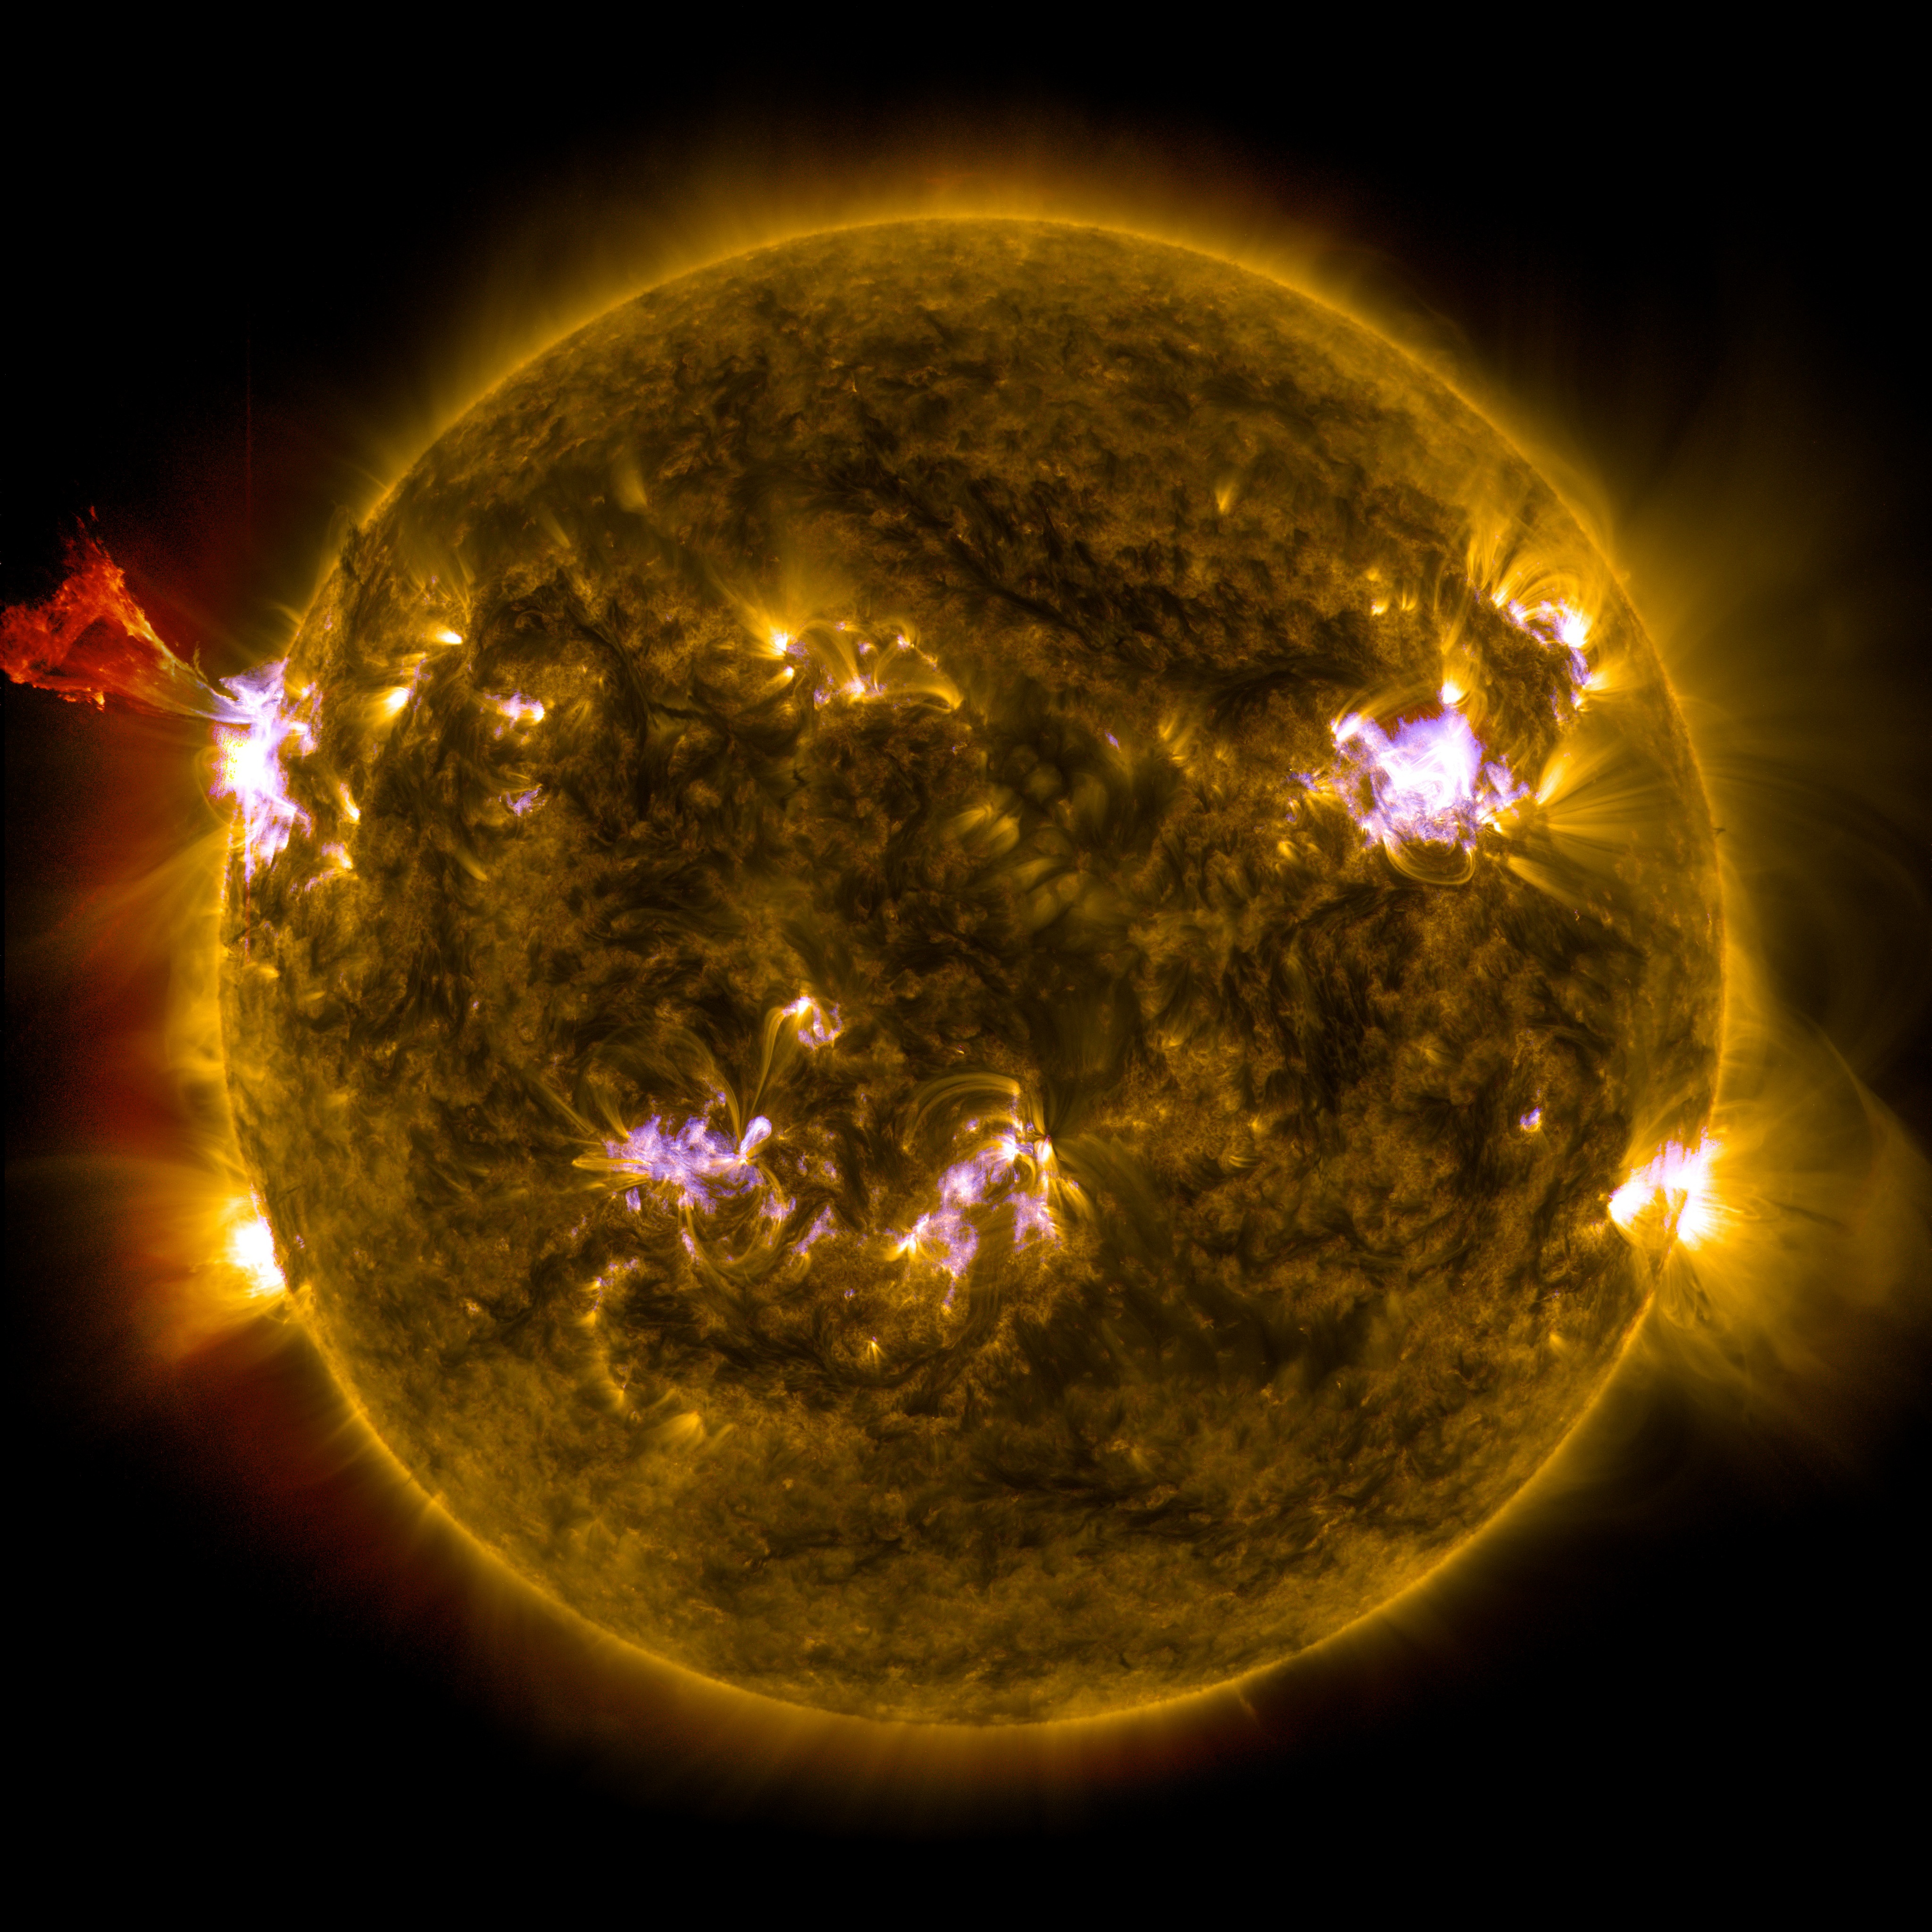
Sun Emits a Mid-Level Flare Sun Emits a Mid-Level Flare, sun, nasa, flare, sdo